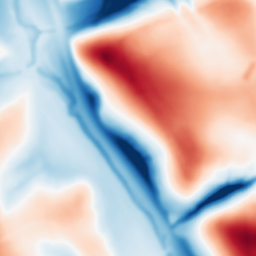
Category: multiscale
Decomposition family: dog_multiscale
Decomposition parameters: sigma_ratio: 1.6
n_scales: 6
base_sigma: 2
Upsampling method: regularized
Upsampling parameters: scale: 4
lambda_reg: 0.01
Upsampling scale: 4